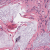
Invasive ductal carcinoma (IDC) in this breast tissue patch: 0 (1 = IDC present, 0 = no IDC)